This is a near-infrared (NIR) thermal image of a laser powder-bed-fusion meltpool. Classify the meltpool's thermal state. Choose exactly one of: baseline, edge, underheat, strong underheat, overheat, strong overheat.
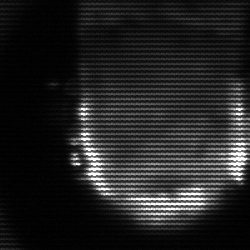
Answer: baseline